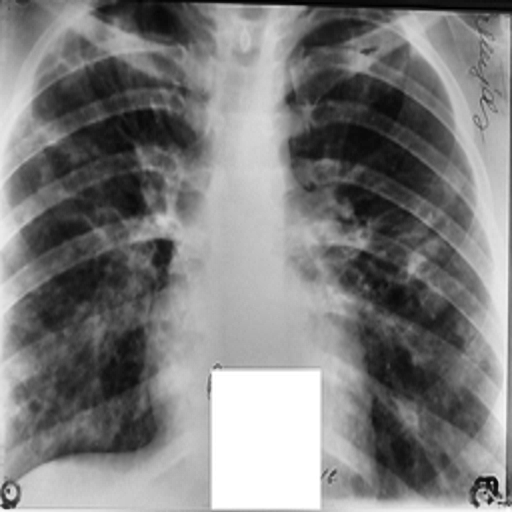
Finding: TUBERCULOSIS